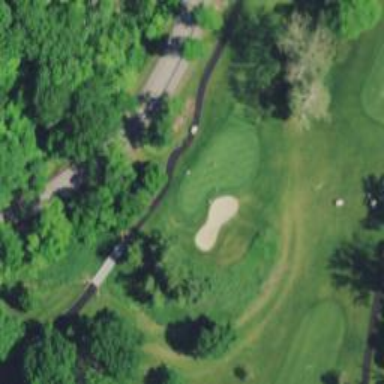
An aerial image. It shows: Golf hole.